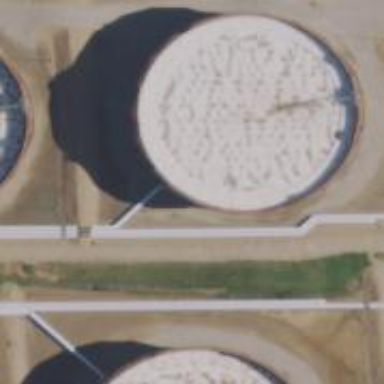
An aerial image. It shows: Storage tank which is man-made.